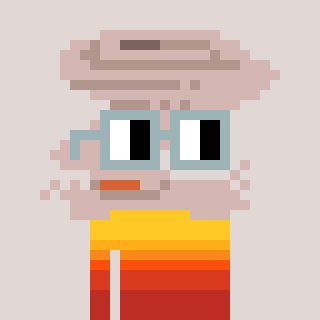
a pixel art character with square dark gray glasses, a tornado-shaped head and a purple-colored body on a warm background